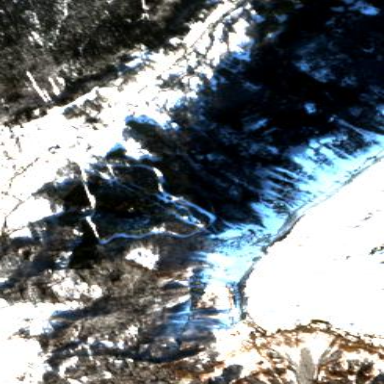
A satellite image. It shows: Area designated for winter sports.